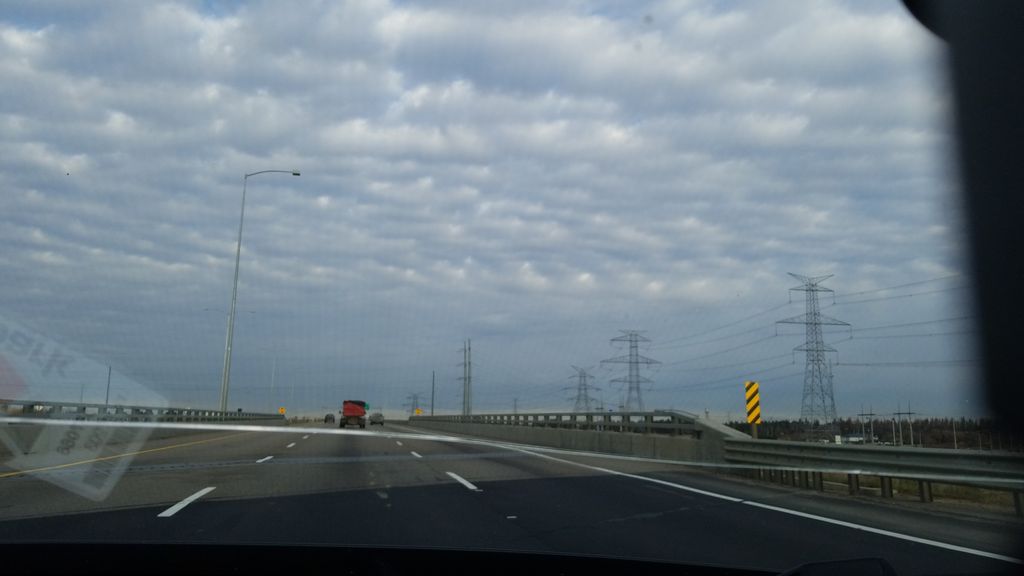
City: edmonton